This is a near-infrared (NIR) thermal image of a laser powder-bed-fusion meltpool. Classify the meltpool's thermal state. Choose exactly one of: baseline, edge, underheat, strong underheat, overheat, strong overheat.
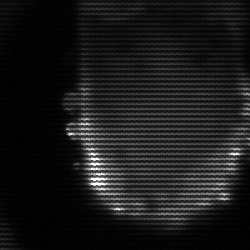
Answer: baseline